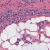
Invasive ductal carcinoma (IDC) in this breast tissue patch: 1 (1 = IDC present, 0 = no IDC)